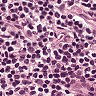
Metastatic tissue present: no